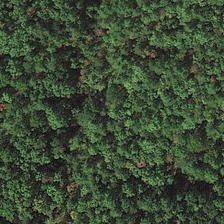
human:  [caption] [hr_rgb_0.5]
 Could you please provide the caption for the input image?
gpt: many green trees form a piece of forest .

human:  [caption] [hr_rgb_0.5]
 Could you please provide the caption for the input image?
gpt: many green trees form a piece of forest .

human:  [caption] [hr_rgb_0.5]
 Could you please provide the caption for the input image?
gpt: many green trees form a piece of forest .

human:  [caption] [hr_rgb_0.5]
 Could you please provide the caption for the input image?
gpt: many green trees form a piece of forest .

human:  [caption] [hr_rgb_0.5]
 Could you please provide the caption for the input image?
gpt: many green trees form a piece of forest .